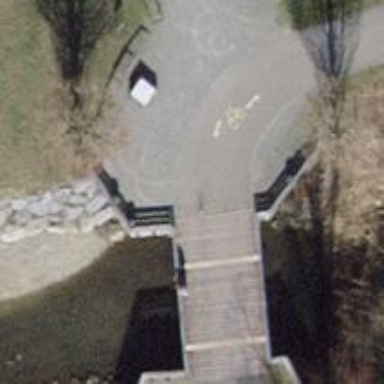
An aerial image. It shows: Bridge for cycleway.